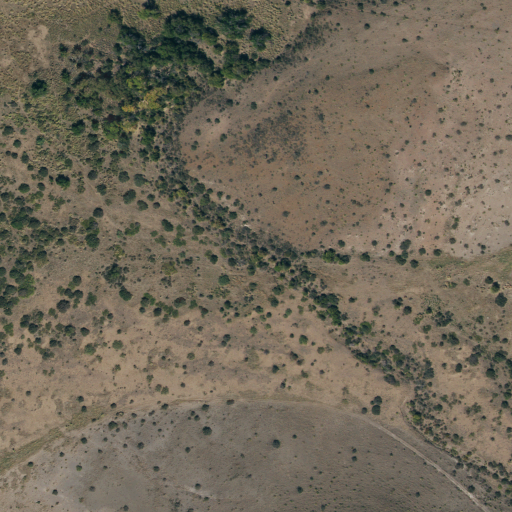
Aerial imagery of valley in Texas named Bat Cave Canyon containing shrub, deciduous forest, and evergreen forest